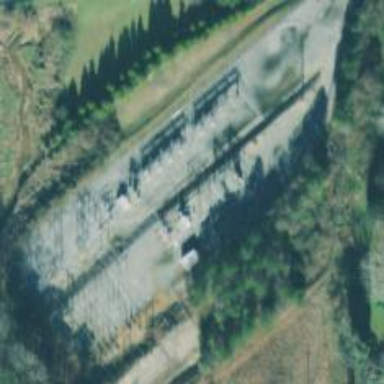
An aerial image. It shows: Switch for power supply.